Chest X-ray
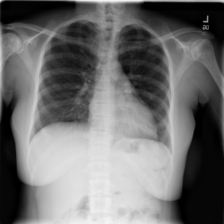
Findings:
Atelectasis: negative
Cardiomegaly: negative
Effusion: negative
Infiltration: negative
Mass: negative
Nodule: negative
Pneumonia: negative
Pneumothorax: negative
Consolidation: negative
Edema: negative
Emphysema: negative
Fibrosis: negative
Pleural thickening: negative
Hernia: negative